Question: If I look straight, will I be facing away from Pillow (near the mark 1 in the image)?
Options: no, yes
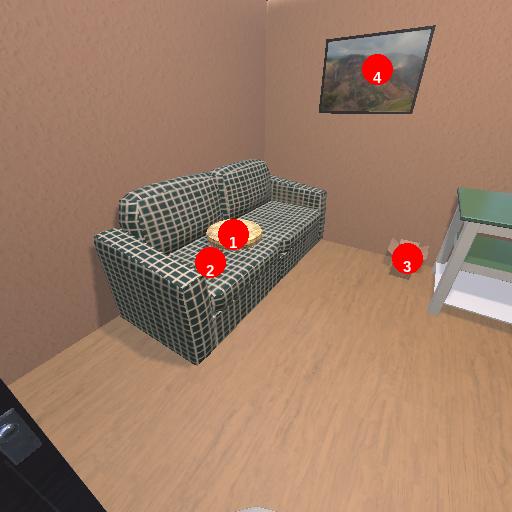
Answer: no